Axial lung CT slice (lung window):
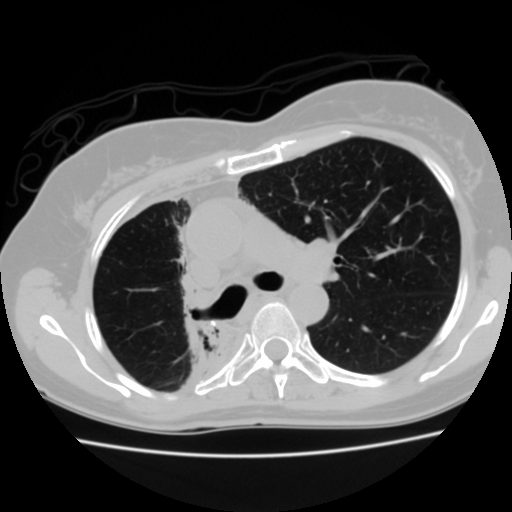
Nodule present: no